Question: I'm working on a project where the previous developer made section headers in their CSS stylesheets that look like large words generated from hashtag symbols. I need to add a new section to his extensive stylesheets and I'm wondering if anyone has seen a generator that creates these? Or is he making these from scratch?
Here is a screenshot of what they look like:

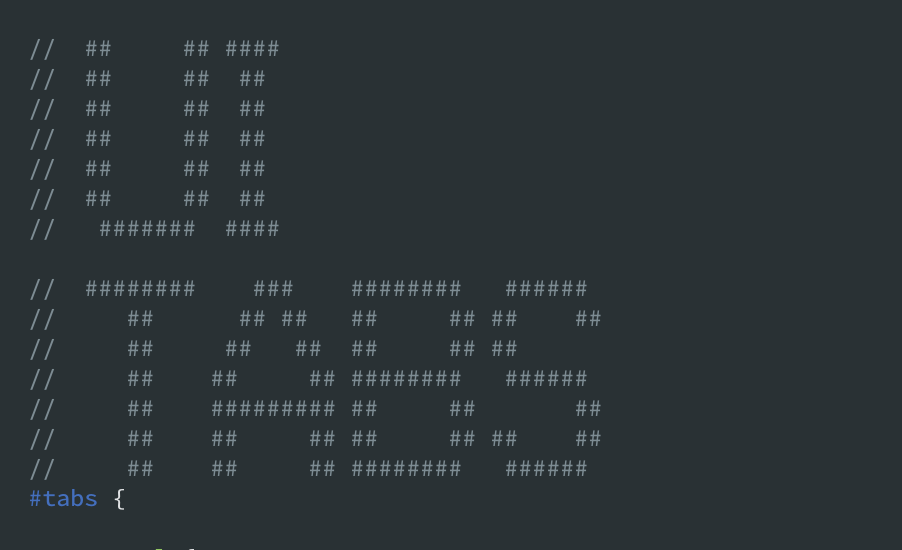
Answer: A quick Google search for "generate ascii text banner online" provides <URL>